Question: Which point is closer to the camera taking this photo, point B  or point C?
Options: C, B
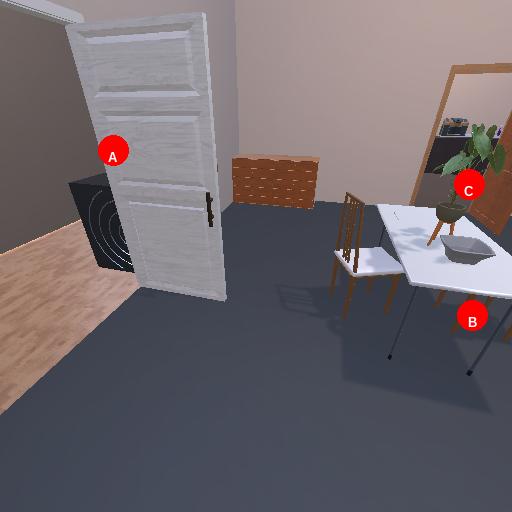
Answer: C